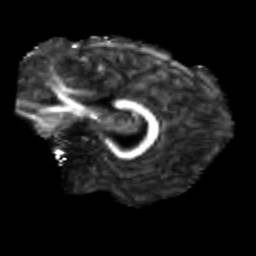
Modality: FA
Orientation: sagittal
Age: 19
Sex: female
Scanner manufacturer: siemens
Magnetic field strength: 3 T
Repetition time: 3.5 s
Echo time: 0.125 s